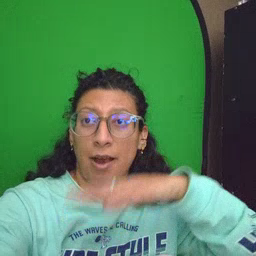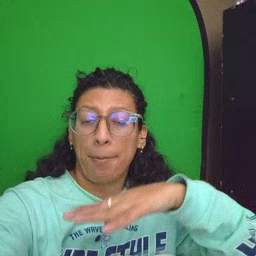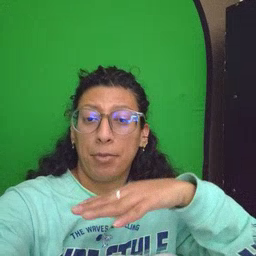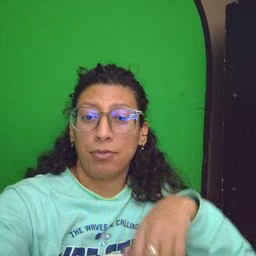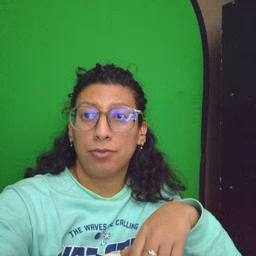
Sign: table